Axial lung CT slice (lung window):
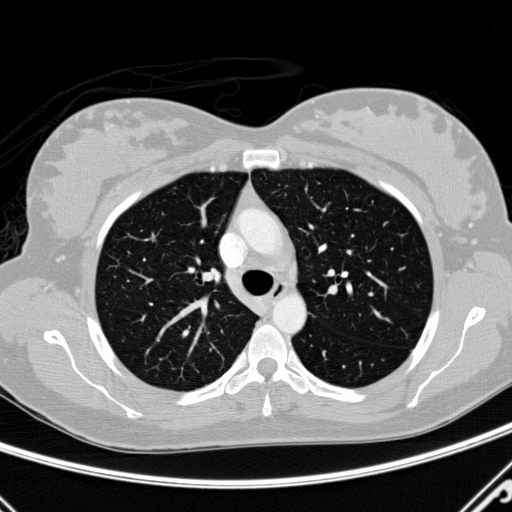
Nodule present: no